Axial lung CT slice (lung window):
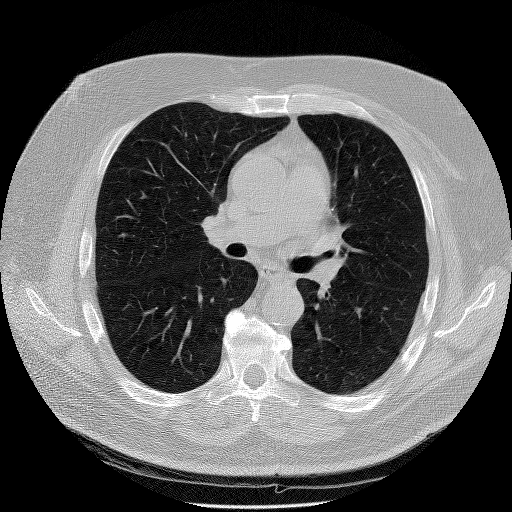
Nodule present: no